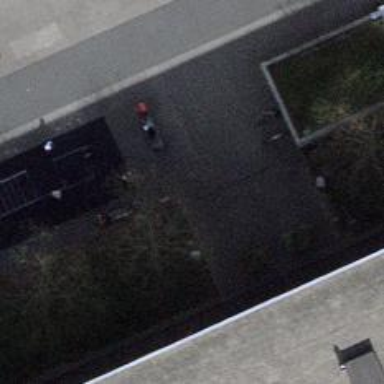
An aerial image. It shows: Bench.